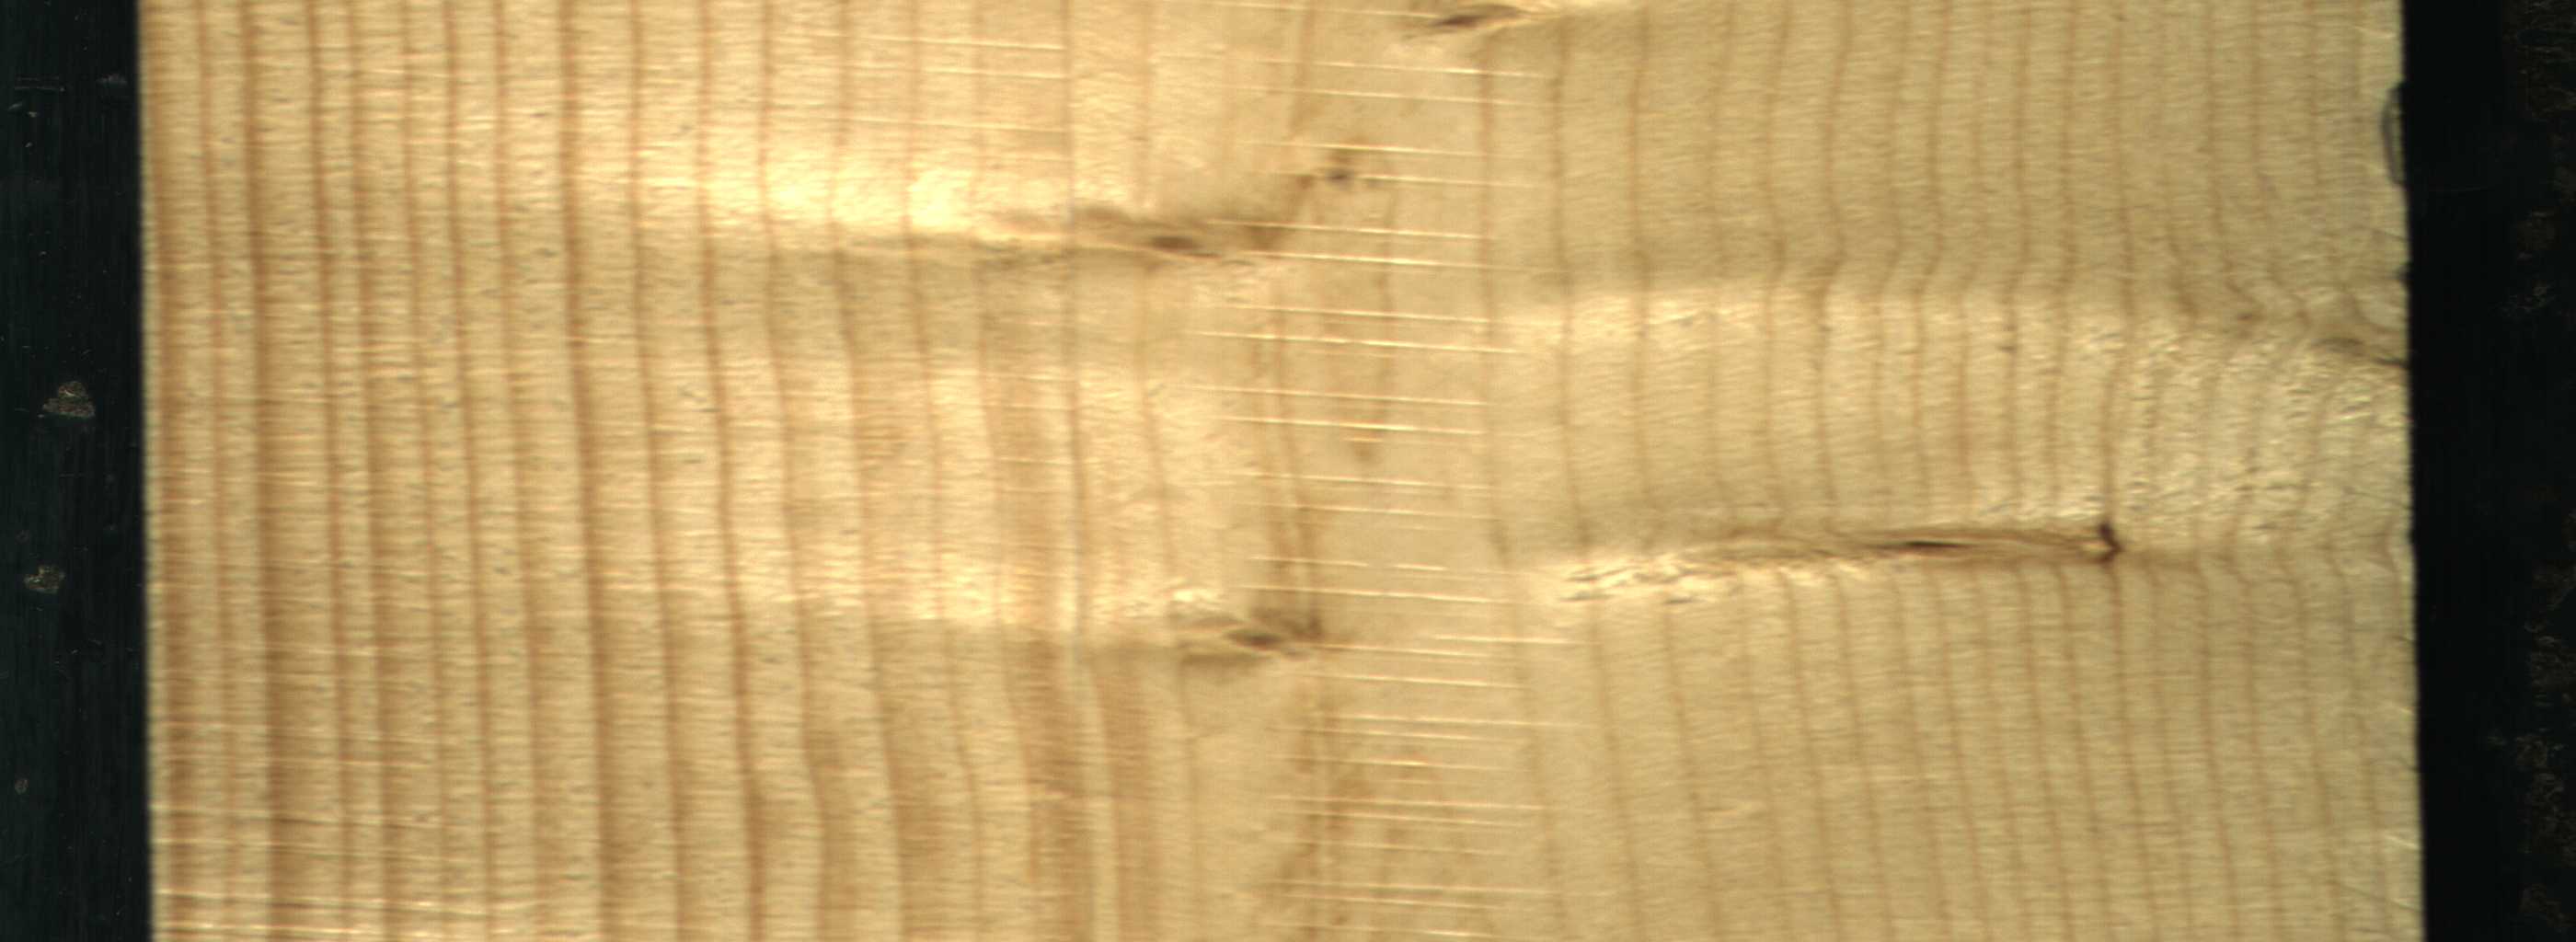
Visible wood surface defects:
Live_Knot
Live_Knot
Live_Knot
Live_Knot